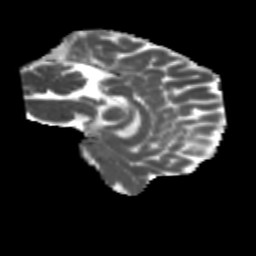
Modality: MD
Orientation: sagittal
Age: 29
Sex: male
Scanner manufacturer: siemens
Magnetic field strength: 3 T
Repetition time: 1.8 s
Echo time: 0.07 s